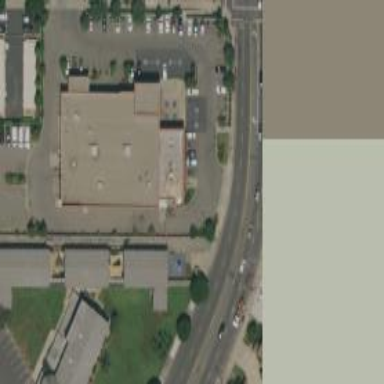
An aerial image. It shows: Pharmacy providing healthcare services.